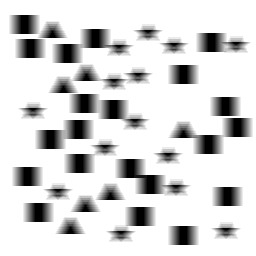
Squares: 21
Triangles: 7
Stars: 14
Total shapes: 42